Question: I'm trying to show apps from UIDocumentInteractionControllerDelegate , default apple apps like; sms, email or UIPasteBoard (Facebook and Twitter is optional) . Just like the similar of Dropbox app :

How can I handle this kind of situation? I've done already open apps from their UTI's, open just email or just sms but I don't how to show all of them in one sheet.
Thanx
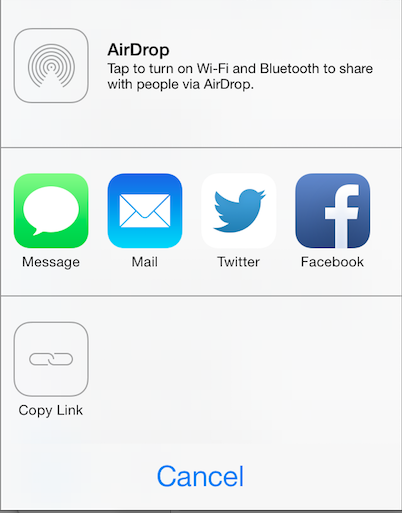
Answer: I believe you're looking at an UIActivityController instead of a UIDocumentInteractionController, which I believe Apple is trying to phase out.
Check out the docs here <URL>